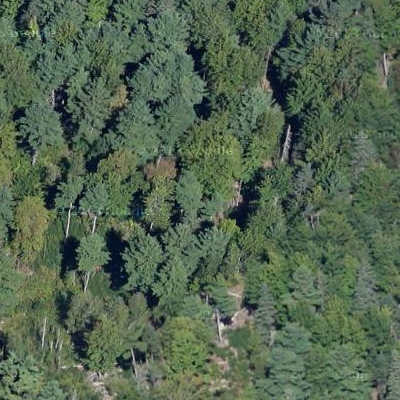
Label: Forest